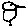
Label: bird